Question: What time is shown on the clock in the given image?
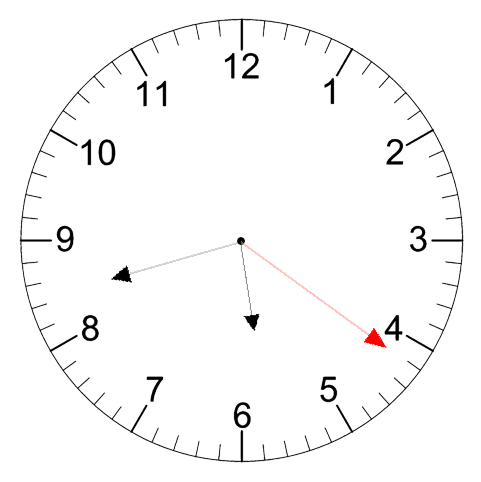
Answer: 05:42:21